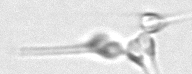
Label: Asterionellopsis_glacialis